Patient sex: F
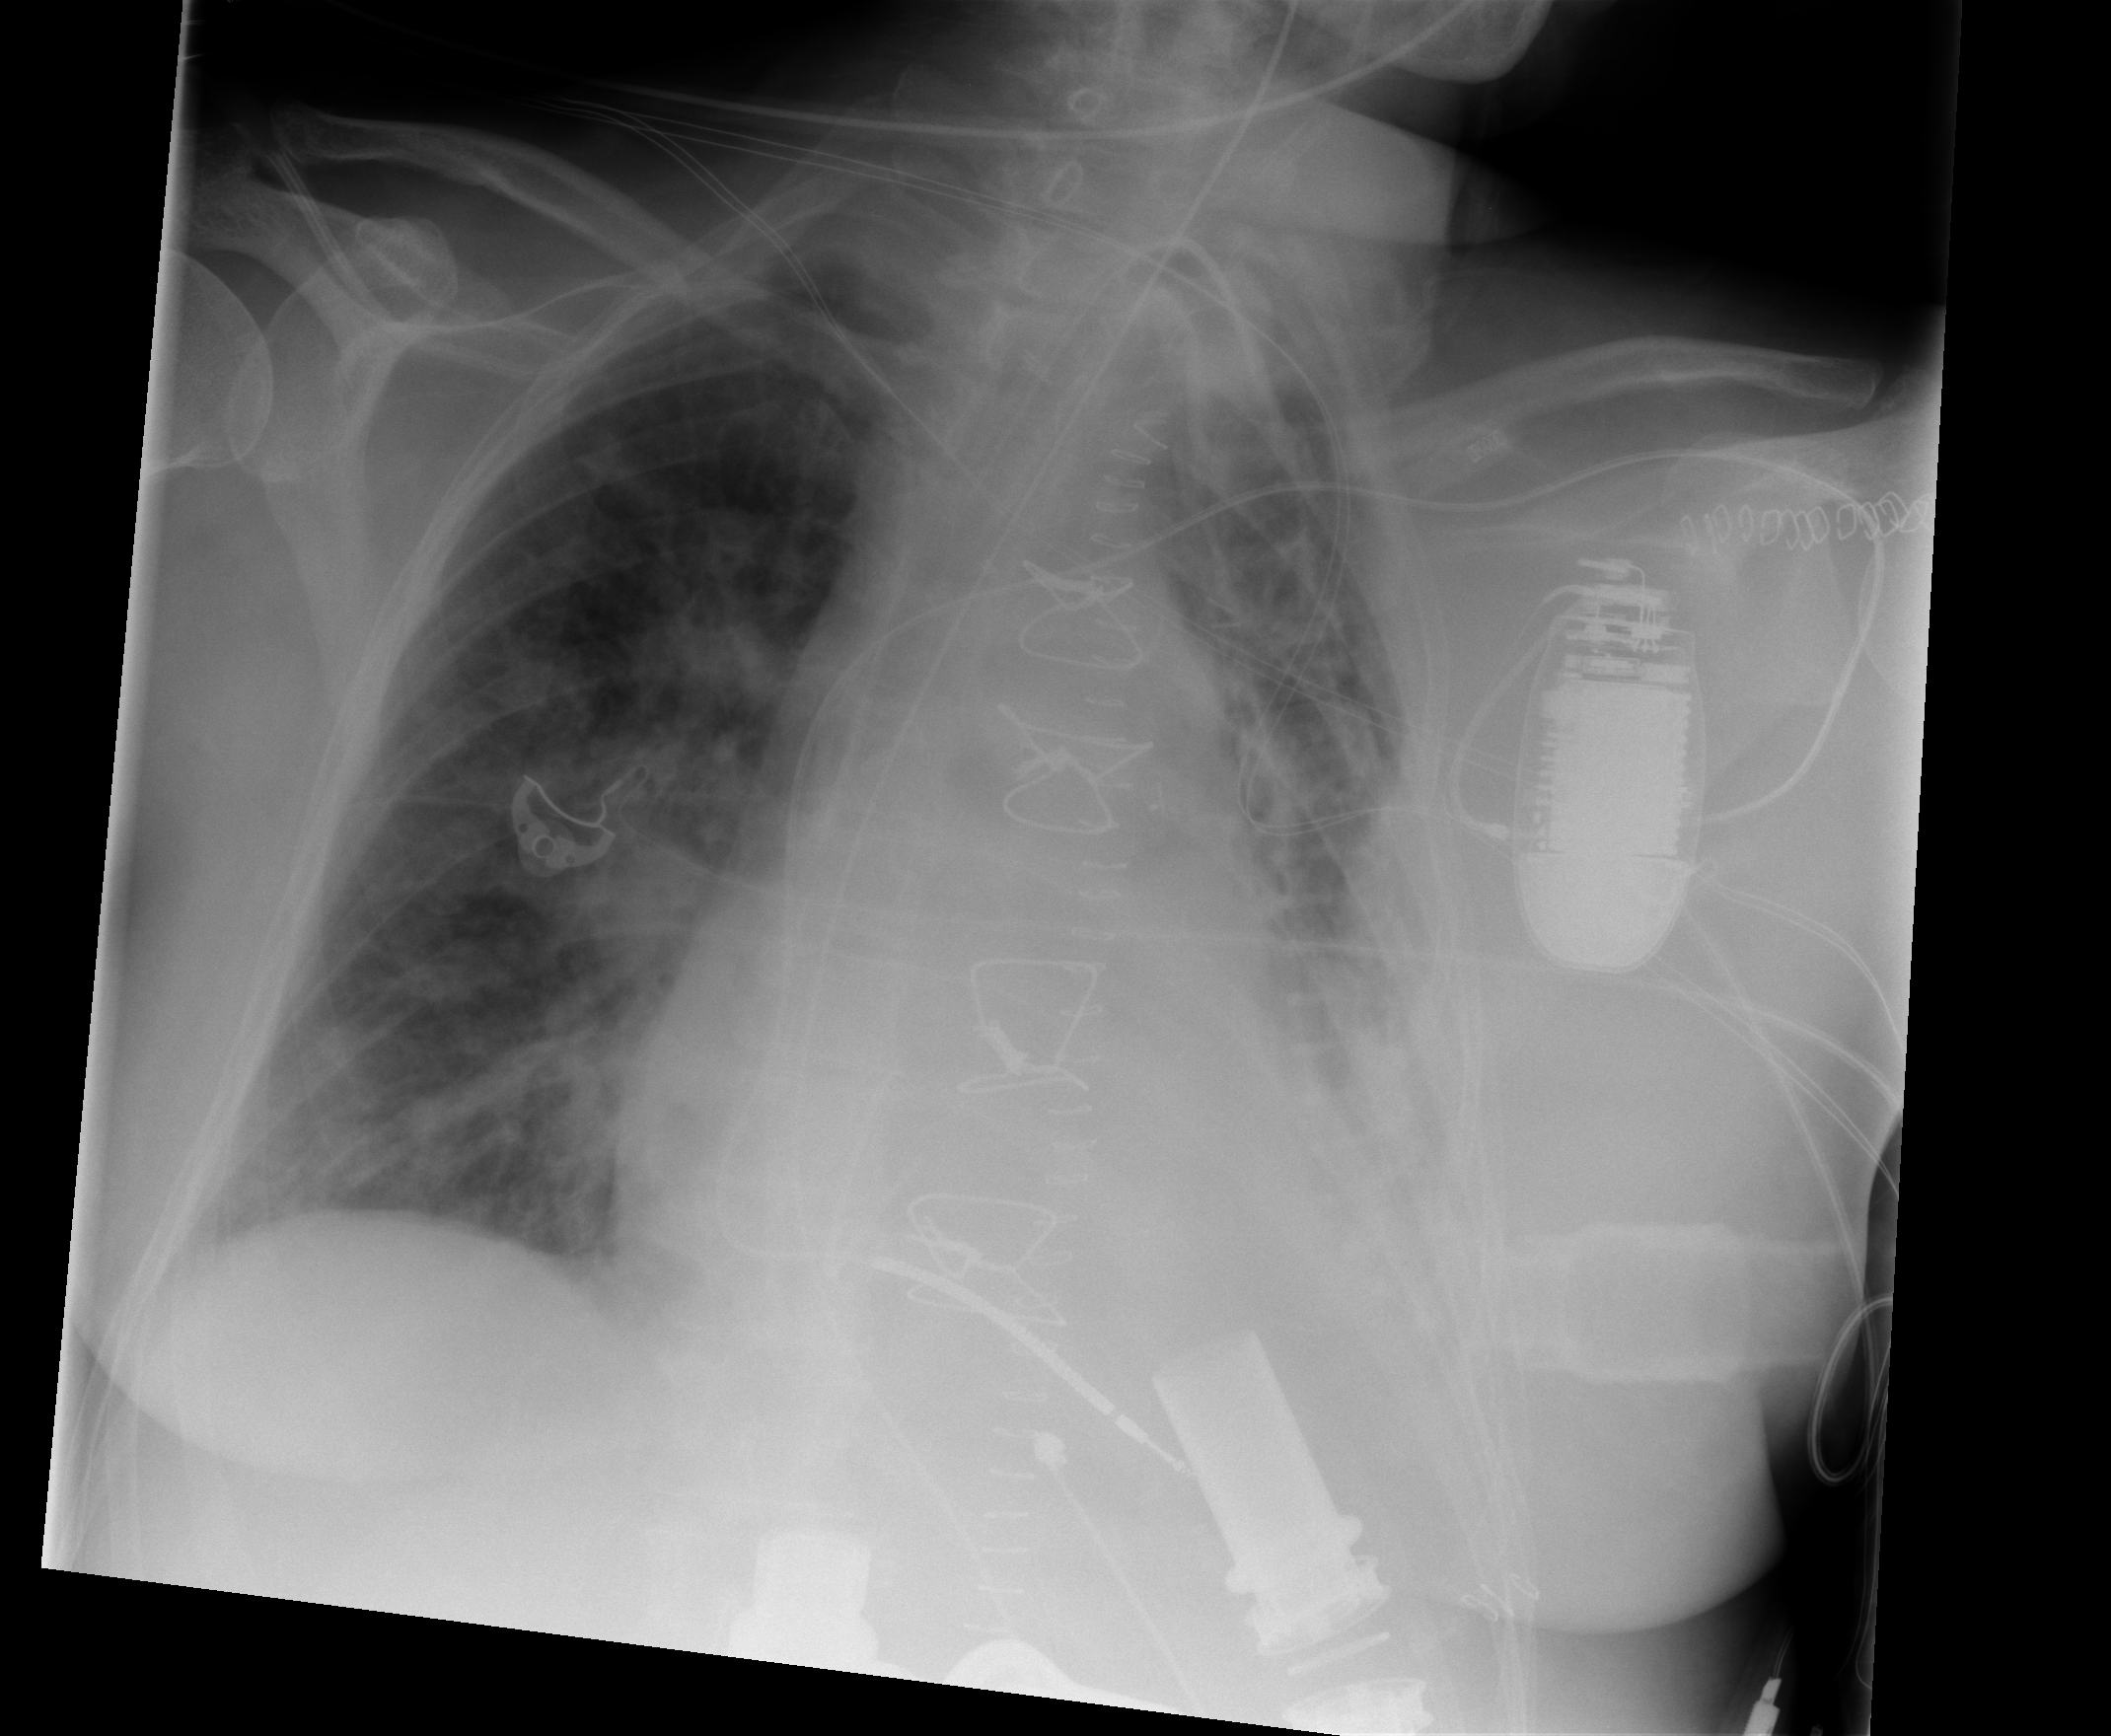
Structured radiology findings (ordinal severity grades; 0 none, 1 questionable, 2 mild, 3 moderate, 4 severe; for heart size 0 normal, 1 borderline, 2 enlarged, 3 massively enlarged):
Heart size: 2
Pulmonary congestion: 2
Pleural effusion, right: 0
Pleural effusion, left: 2
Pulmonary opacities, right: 2
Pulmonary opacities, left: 2
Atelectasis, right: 2
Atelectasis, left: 2